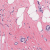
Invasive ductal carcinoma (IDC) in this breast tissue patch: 0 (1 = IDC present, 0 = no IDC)